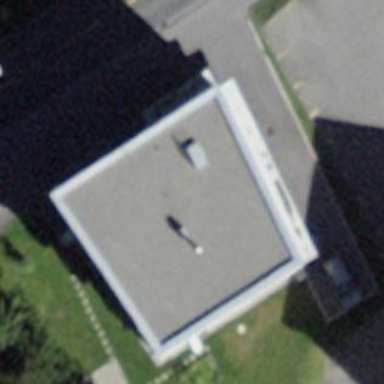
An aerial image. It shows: Flat-roofed building.